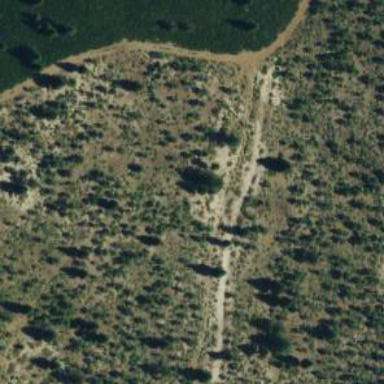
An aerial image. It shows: Path.